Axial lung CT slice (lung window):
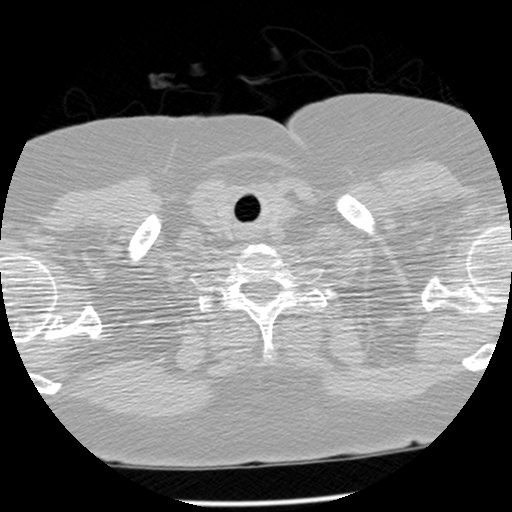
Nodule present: no